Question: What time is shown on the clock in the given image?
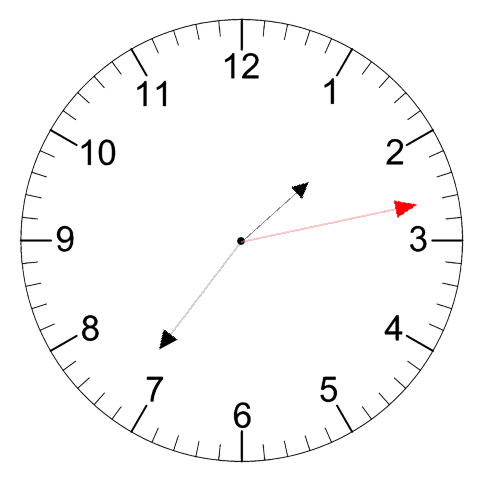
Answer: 01:36:13